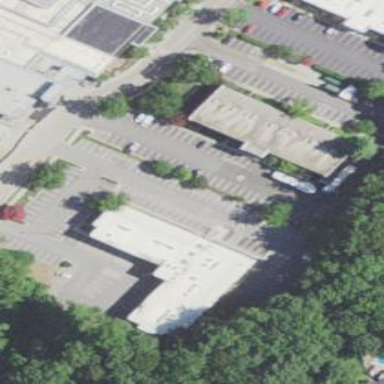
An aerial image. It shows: Commercial building.